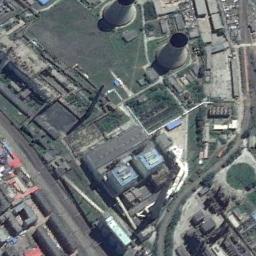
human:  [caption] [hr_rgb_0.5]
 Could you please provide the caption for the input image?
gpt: Plant and machinery in a thermal power station, With two cooling towers and a chimney .

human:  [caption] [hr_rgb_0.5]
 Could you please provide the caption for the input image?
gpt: There are four thermal power stations, and two of them on the left are emitting smoke .

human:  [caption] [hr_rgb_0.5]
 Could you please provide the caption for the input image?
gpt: The thermal power station is on the grass next to some buildings .

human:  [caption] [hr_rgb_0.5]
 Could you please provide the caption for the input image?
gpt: Many buildings are near the thermal power station .

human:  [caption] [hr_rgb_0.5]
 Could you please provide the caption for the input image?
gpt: There are many buildings and two chimneys on the thermal power station .